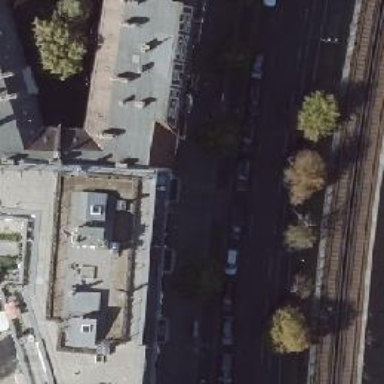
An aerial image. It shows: Parking entrance.